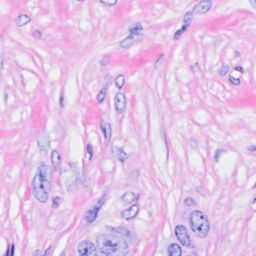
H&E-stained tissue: Breast